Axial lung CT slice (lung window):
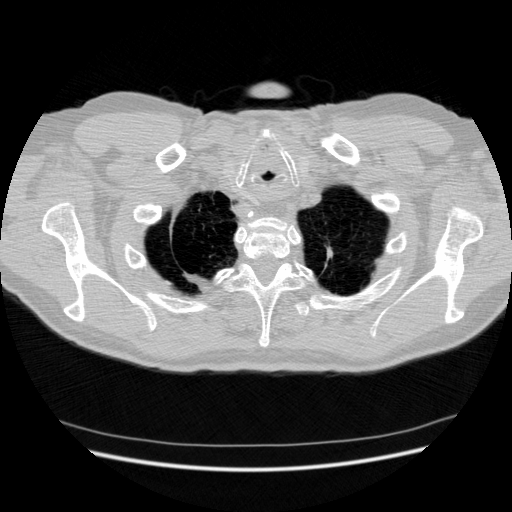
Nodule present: no